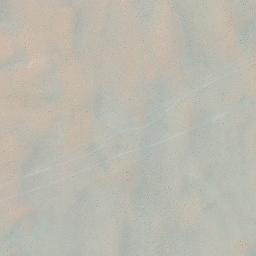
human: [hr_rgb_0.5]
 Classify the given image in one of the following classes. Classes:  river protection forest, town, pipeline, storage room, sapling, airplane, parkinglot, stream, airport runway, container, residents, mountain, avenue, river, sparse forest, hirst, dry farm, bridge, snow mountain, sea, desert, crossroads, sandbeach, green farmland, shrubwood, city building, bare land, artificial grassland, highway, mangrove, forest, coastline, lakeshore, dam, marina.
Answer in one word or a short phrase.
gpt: desert